Question: I have the following code which queries a database and presents the results:
'''
<?php
include('connect.php');
$query="SELECT date1,month(date1) as month1,year(date1)as month2,(month( date1 )-month(date1 )) as difference,SUM(gtotal) AS daily_total,COUNT(id) AS num_orders FROM 'sale'
where date1>='2012-01-28' AND date1<='2013-01-31' and tax_name='C.S.T. 4% ON SCRAP' and tin='Applied For' GROUP BY date1 ";
$qt=mysql_query($query);
echo mysql_error();
echo "<table border='1' cellspacing='1' cellpadding='0' width='400'>
<tr valign='top' bgcolor=#363636 style='color:#ffffff;'>
<td><b>No. of orders</b></td>
<td><b>Date</b></td>
<td><b>Month<br>(dt)</b></td>
<td><b>Year<br>(dt2)</b></td>
<td><b>difference</b></td>
</tr>";
while($nt=mysql_fetch_array($qt))
{
echo "<tr valign='top'>
<td><font face='Verdana' size='2' >$nt[num_orders]</font></td>
<td><font face='Verdana' size='2' >$nt[date1]</font></td>
<td><font face='Verdana' size='2' >$nt[month1]</font></td>
<td><font face='Verdana' size='2' >$nt[month2]</font></td>
<td><font face='Verdana' size='2' >$nt[difference]</font></td>
</tr>";
echo "<tr bgcolor=#c2c2c2>
<td colspan=3></td>
<td><b>Month Total</b></td>
<td>$nt[daily_total]</td>
</tr>";
}
echo "<tr valign='top'><td colspan=5></td></tr>";
$query1="SELECT * FROM 'sale' where date1>='2012-01-28' AND date1<='2013-01-31' and tax_name='C.S.T. 4% ON SCRAP' and tin='Applied For' and gtotal ";
$qt1=mysql_query($query1);
echo mysql_error();
$num=mysql_num_rows($qt1);
if($num)
{
$p=0;
$q=0;
while($nt1=mysql_fetch_array($qt1))
{
$p=$p+$nt1['gtotal'];
$q=$q+$nt1['subtotal'];
}
}
echo "<tr valign='top' bgcolor=#c6c6c6>
<td><font face='Verdana' size='2' >$C</font></td>
<td><font face='Verdana' size='2' ><b>subtotal<br></b></font></td>
<td><font face='Verdana' size='2' >$q</font></td>
<td><font face='Verdana' size='2' ><b>gtotal<br></b></font></td>
<td><font face='Verdana' size='2' >$p</td>
</tr>";
echo "</table>";
?>
'''
But I have hundreds of data items to calculate. Suppose I have 5 data items in January, they all should be seen in 5 rows and at the end of month there should be the month total and so on until 12 months.
For example see this pic :- I hope you understand my problem and can help me.
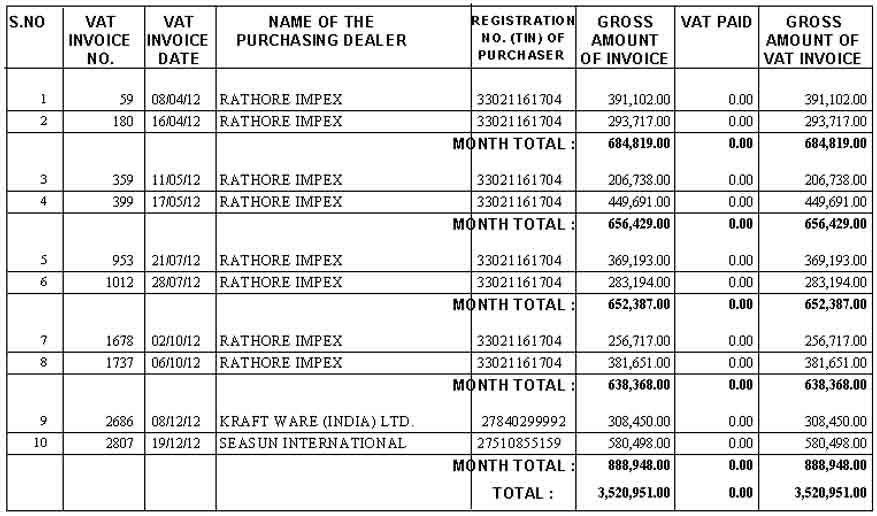
Answer: <URL>
'''
SELECT MONTHNAME(o_date), SUM(total)
FROM theTable
GROUP BY YEAR(o_date), MONTH(o_date)
'''
or you calculate month sum in PHP like this:
'''
$query="SELECT date1, month(date1) as month,year(date1) as year,SUM(gtotal) AS daily_total FROM 'sale' GROUP BY date1 ORDER BY date1";
$qt=mysql_query($query);
$month_total=0;
$last_month_year='';
while($nt=mysql_fetch_array($qt))
{
if($last_month_year=='')
$month_total=$nt['daily_total'];
elseif($last_month_year==$nt['month'].$nt['year'])
$month_total+=$nt['daily_total'];
else
{
$month_total=$nt['daily_total'];
echo "Month total: ".$month_total."<br>";
}
echo $nt['date1'].": ".$nt['daily_total']."<br>";
$last_month_year=$nt['month'].$nt['year'];
}
'''